Field crop: maize
Growth stage: 2
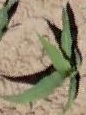
Species: maize